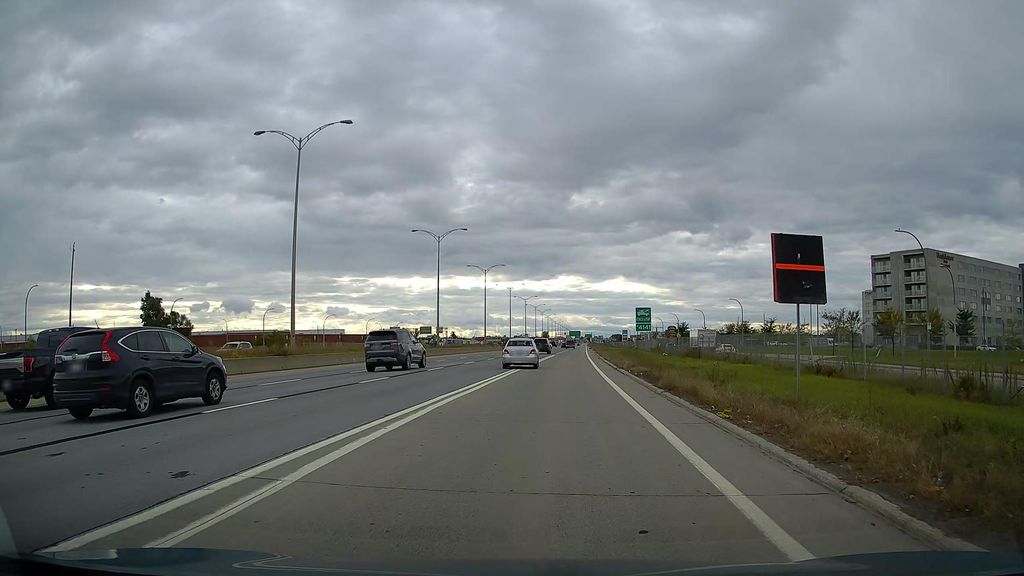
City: montreal